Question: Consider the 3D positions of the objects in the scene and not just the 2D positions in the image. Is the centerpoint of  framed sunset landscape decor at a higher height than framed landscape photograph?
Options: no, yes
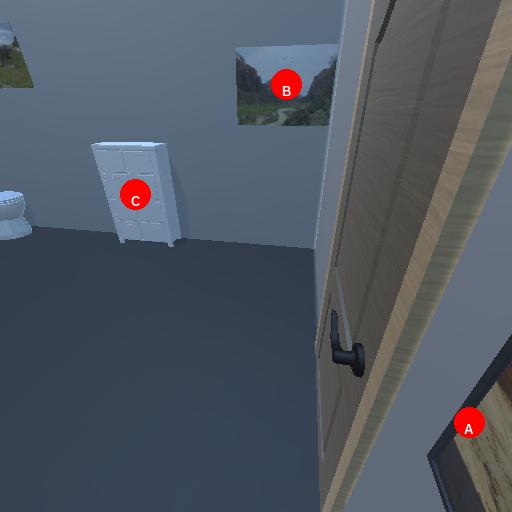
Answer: no